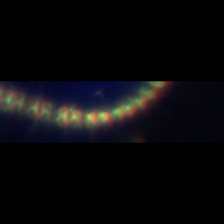
Taxon: Chaetoceros
Group: Diatoms